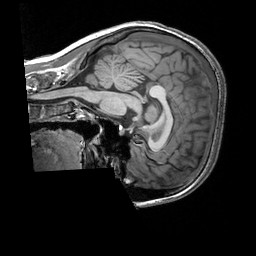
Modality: T1w
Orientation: sagittal
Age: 19
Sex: female
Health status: healthy
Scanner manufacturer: siemens
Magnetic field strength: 3 T
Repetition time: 2.3 s
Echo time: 0.00303 s